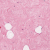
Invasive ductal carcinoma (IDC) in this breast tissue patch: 0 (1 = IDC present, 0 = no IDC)